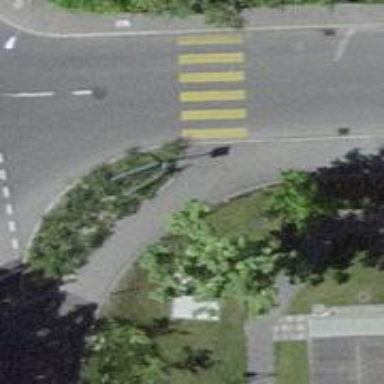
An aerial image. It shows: Kerb serving as barrier.